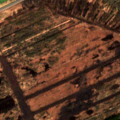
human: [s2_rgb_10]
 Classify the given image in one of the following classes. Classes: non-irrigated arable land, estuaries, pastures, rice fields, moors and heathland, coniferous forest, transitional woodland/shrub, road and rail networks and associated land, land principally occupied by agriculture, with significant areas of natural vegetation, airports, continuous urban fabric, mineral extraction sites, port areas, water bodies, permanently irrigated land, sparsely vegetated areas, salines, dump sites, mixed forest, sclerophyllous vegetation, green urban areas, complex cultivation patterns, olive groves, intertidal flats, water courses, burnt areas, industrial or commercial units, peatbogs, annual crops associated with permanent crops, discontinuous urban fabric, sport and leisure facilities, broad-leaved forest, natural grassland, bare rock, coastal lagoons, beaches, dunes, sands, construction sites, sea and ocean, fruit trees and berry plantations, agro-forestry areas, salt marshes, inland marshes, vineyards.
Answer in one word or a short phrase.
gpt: road and rail networks and associated land, pastures, transitional woodland/shrub, peatbogs